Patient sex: M
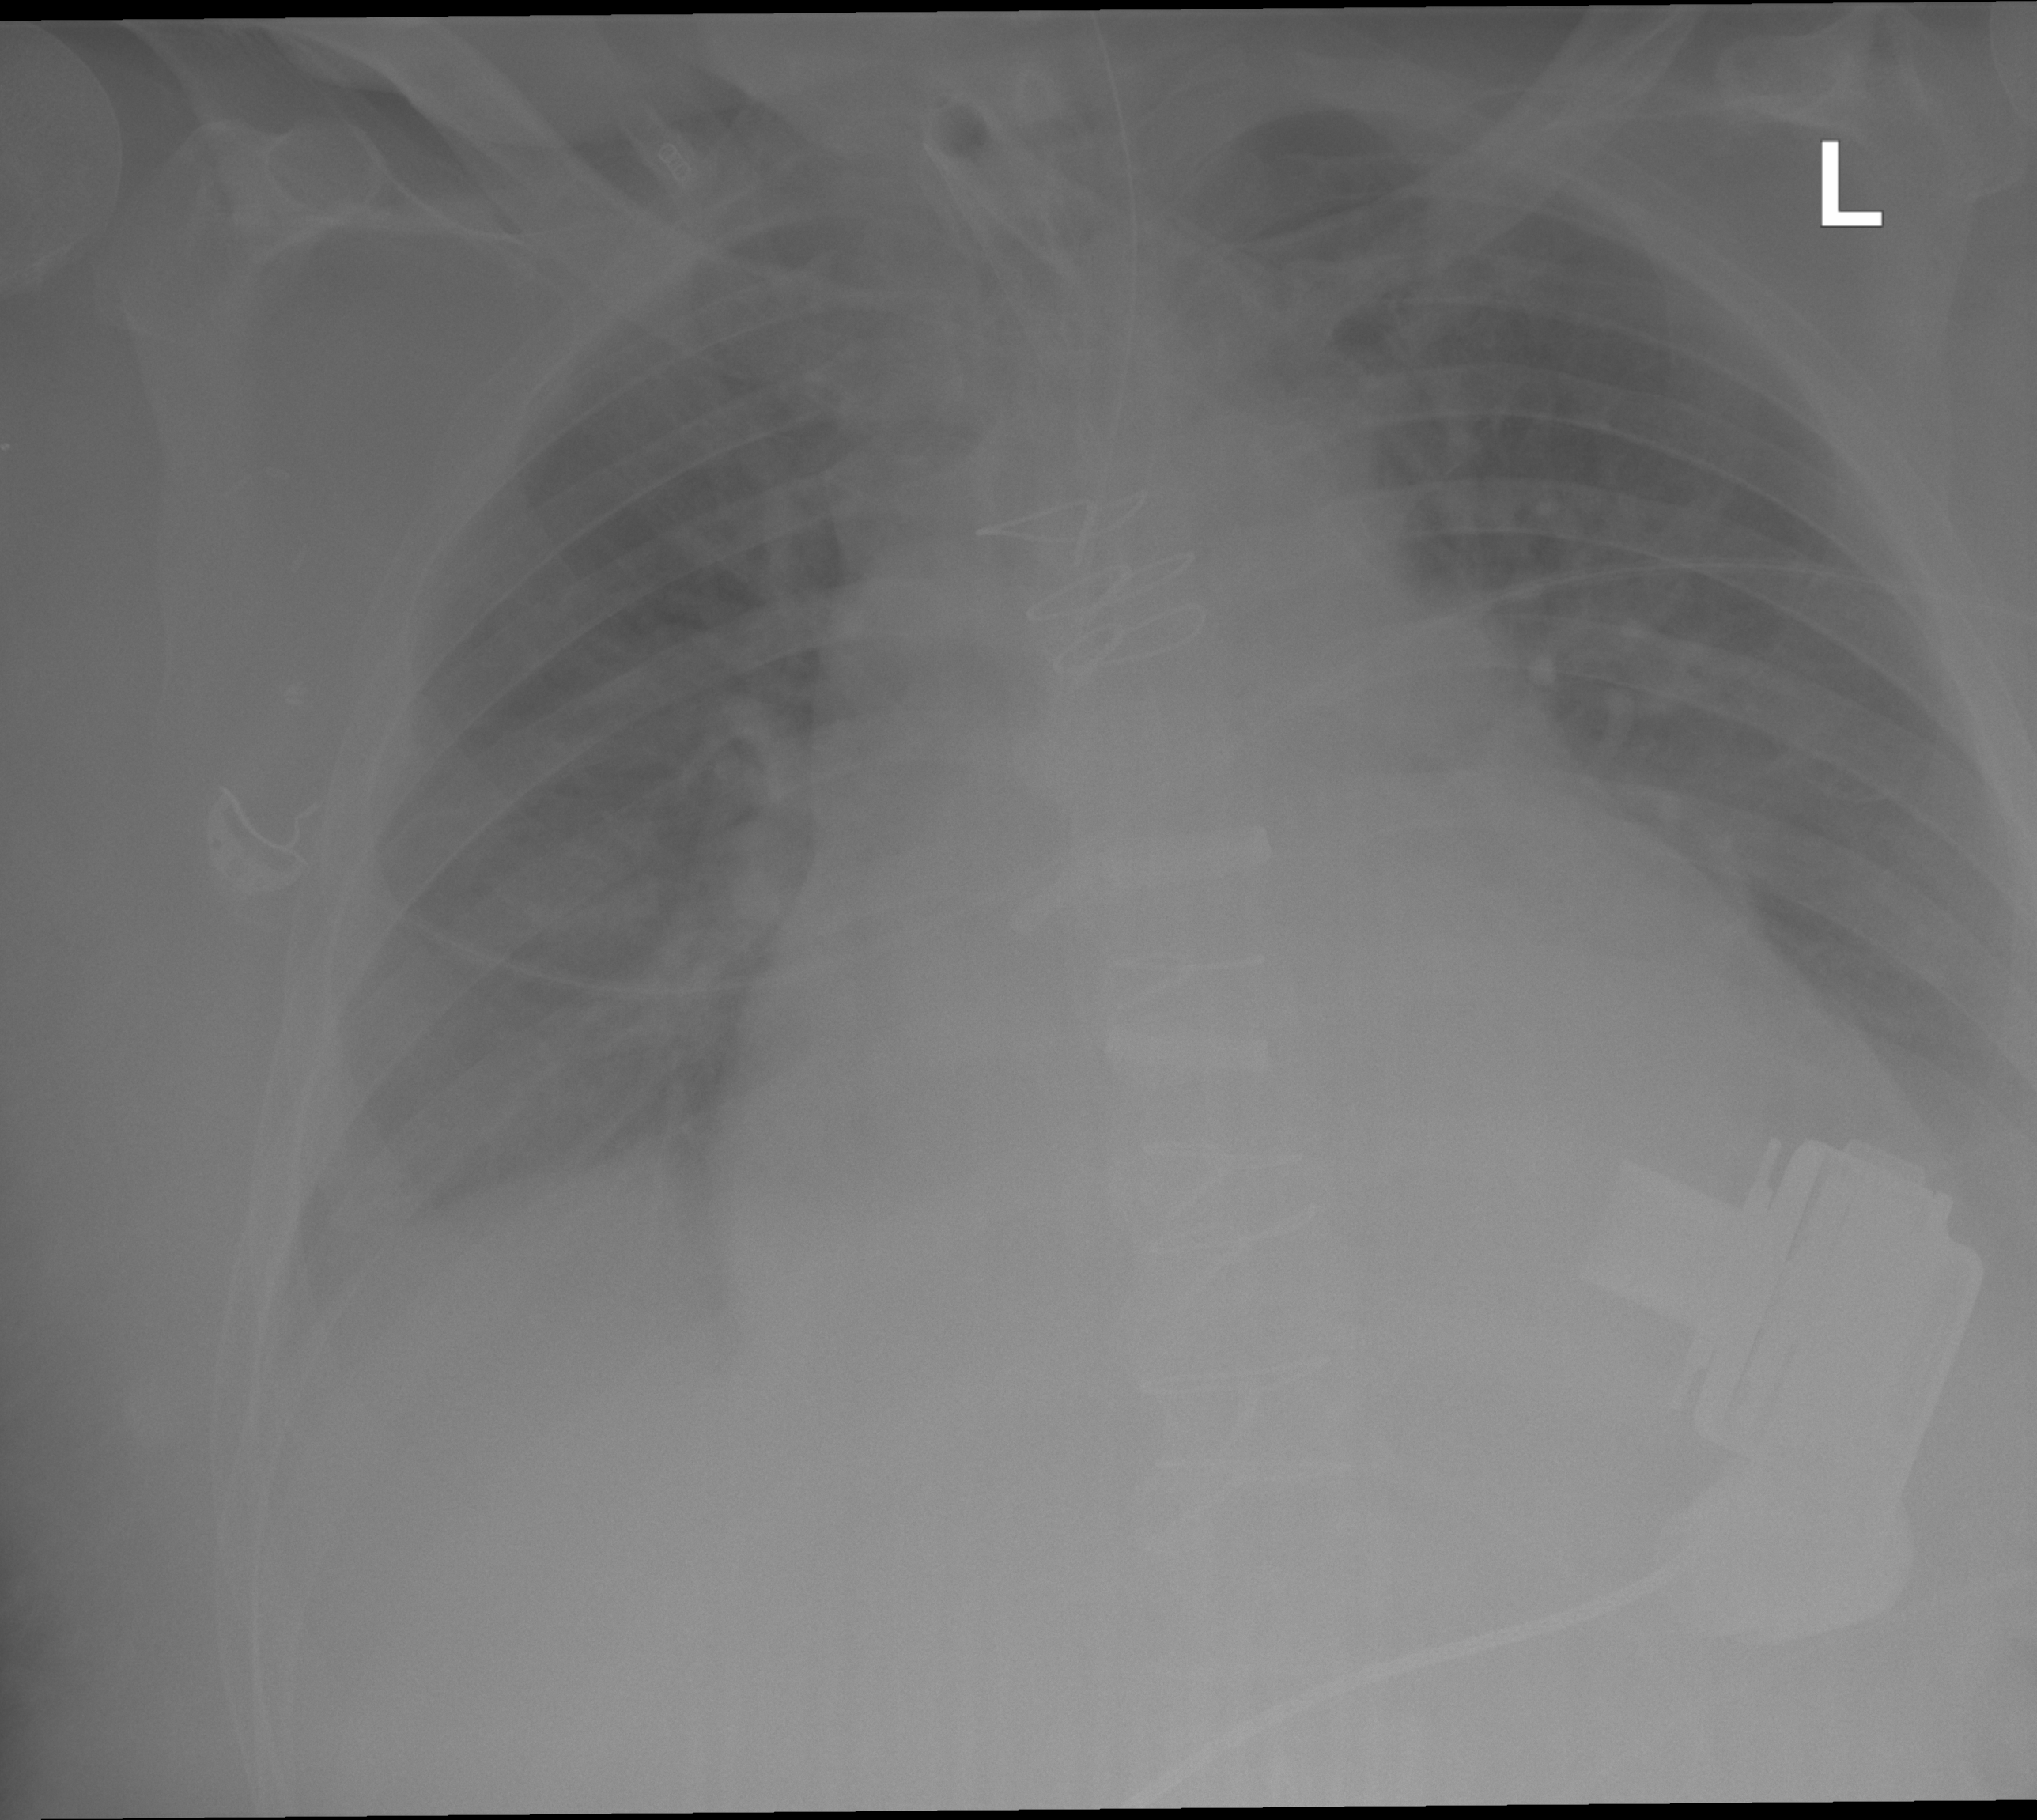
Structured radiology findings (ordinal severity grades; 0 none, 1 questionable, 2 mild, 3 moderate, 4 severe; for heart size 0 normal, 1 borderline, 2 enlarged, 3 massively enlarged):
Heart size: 3
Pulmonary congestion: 0
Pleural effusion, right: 0
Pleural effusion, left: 2
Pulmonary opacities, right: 0
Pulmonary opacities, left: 0
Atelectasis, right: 0
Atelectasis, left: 0